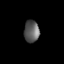
Tissue: lung
Cell type: Epithelial cells
Senescence score: 0.1596
Nuclear area (px): 331
Mean DAPI intensity: 91.87